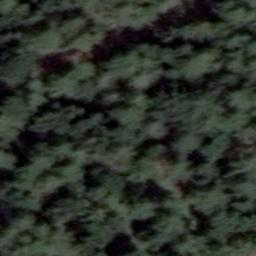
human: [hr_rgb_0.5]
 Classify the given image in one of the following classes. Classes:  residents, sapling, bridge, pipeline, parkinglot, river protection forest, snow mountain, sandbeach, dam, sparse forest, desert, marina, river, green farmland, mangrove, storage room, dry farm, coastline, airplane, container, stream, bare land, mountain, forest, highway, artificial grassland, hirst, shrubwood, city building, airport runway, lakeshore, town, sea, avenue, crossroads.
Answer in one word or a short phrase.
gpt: forest